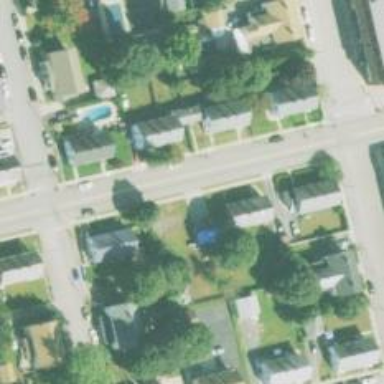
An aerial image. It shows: Residential driveway serving as service road.